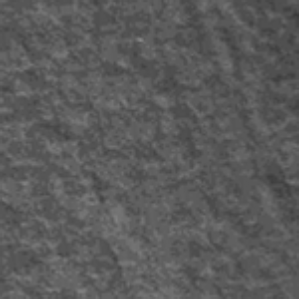
Label: frost